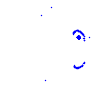
Particle: proton